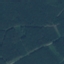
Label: Forest